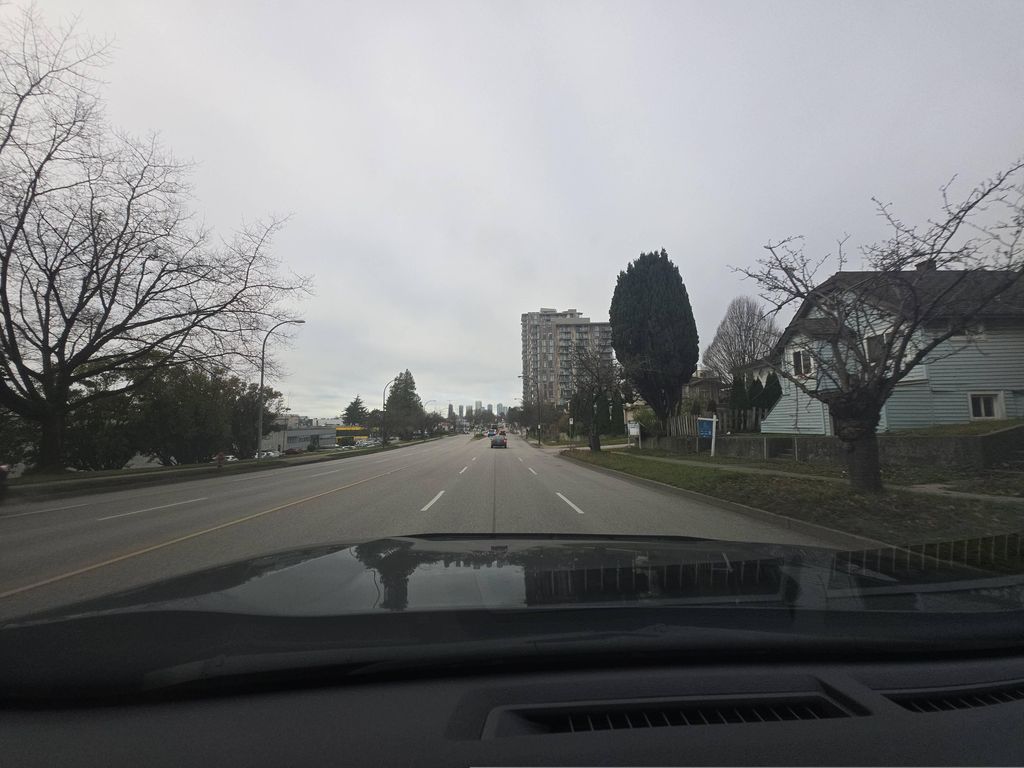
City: vancouver